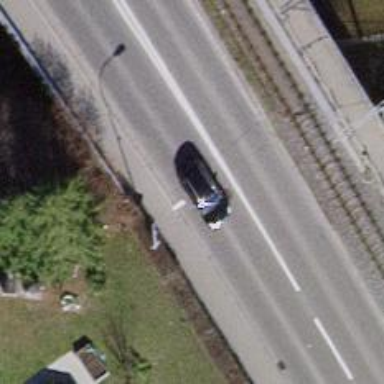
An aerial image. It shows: Sidewalk on asphalt footway bridge.